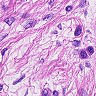
Metastatic tissue present: yes